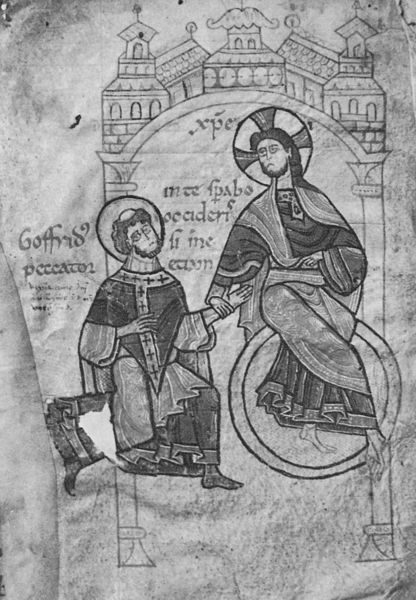
Titel: Geoffrey aus Vendome
Institution: Vendome, Bibliothèque Municipale
Schlagwörter: heilige